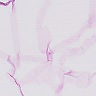
Metastatic tissue present: no